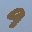
Label: 9